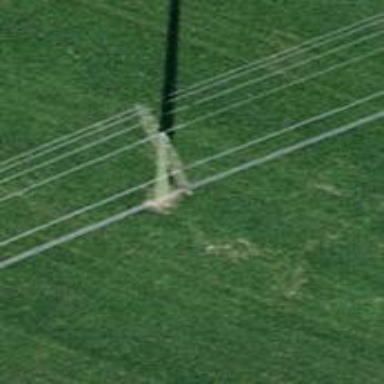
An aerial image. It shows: Power pole.